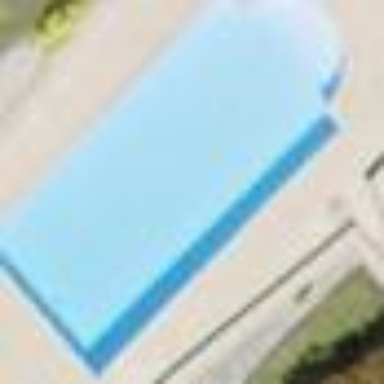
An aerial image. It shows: Swimming pool located in leisure land.